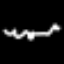
Label: squiggle